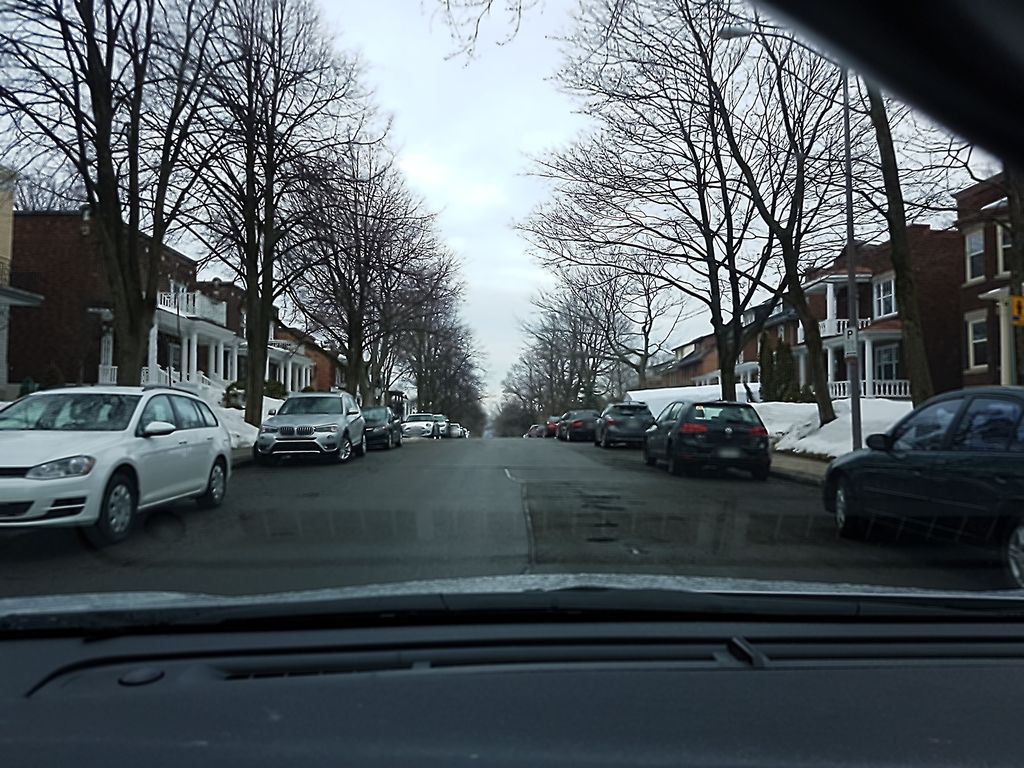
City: quebec_city